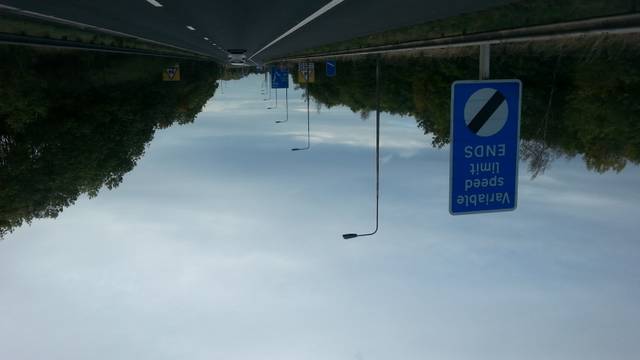
Region: United Kingdom
Coordinates: 53.747, -1.646